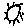
Label: sun